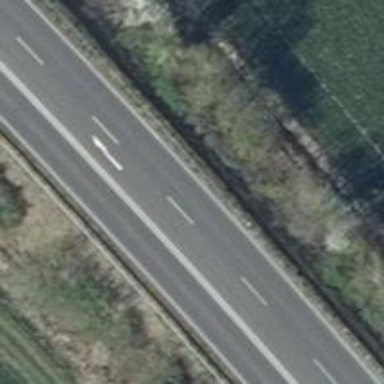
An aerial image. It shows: Primary highway classified as motorroad.